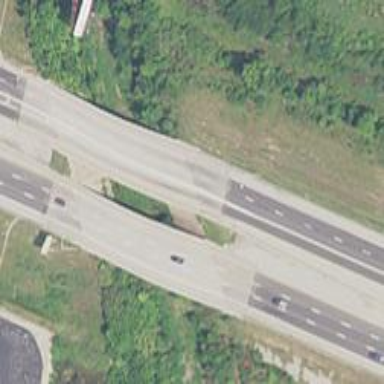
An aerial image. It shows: Motorway with embankment.